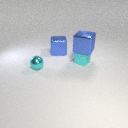
small cyan metal sphere to the left of large blue metal cube